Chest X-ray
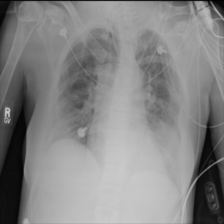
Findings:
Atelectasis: negative
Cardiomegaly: negative
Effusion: negative
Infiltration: negative
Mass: negative
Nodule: negative
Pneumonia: negative
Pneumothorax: negative
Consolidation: negative
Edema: negative
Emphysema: negative
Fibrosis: negative
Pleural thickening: negative
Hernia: negative